Aerial crown-view tile of a tropical tree (Barro Colorado Island, Panama), acquired 20240716:
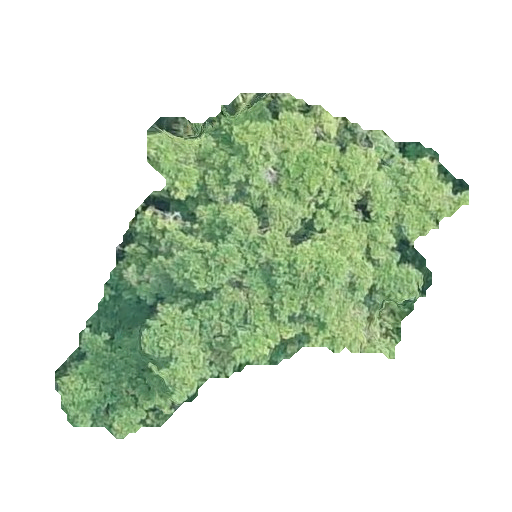
Species: Terminalia oblonga
GBIF accepted scientific name: Terminalia oblonga
Crown area: 129.057 m²